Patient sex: M
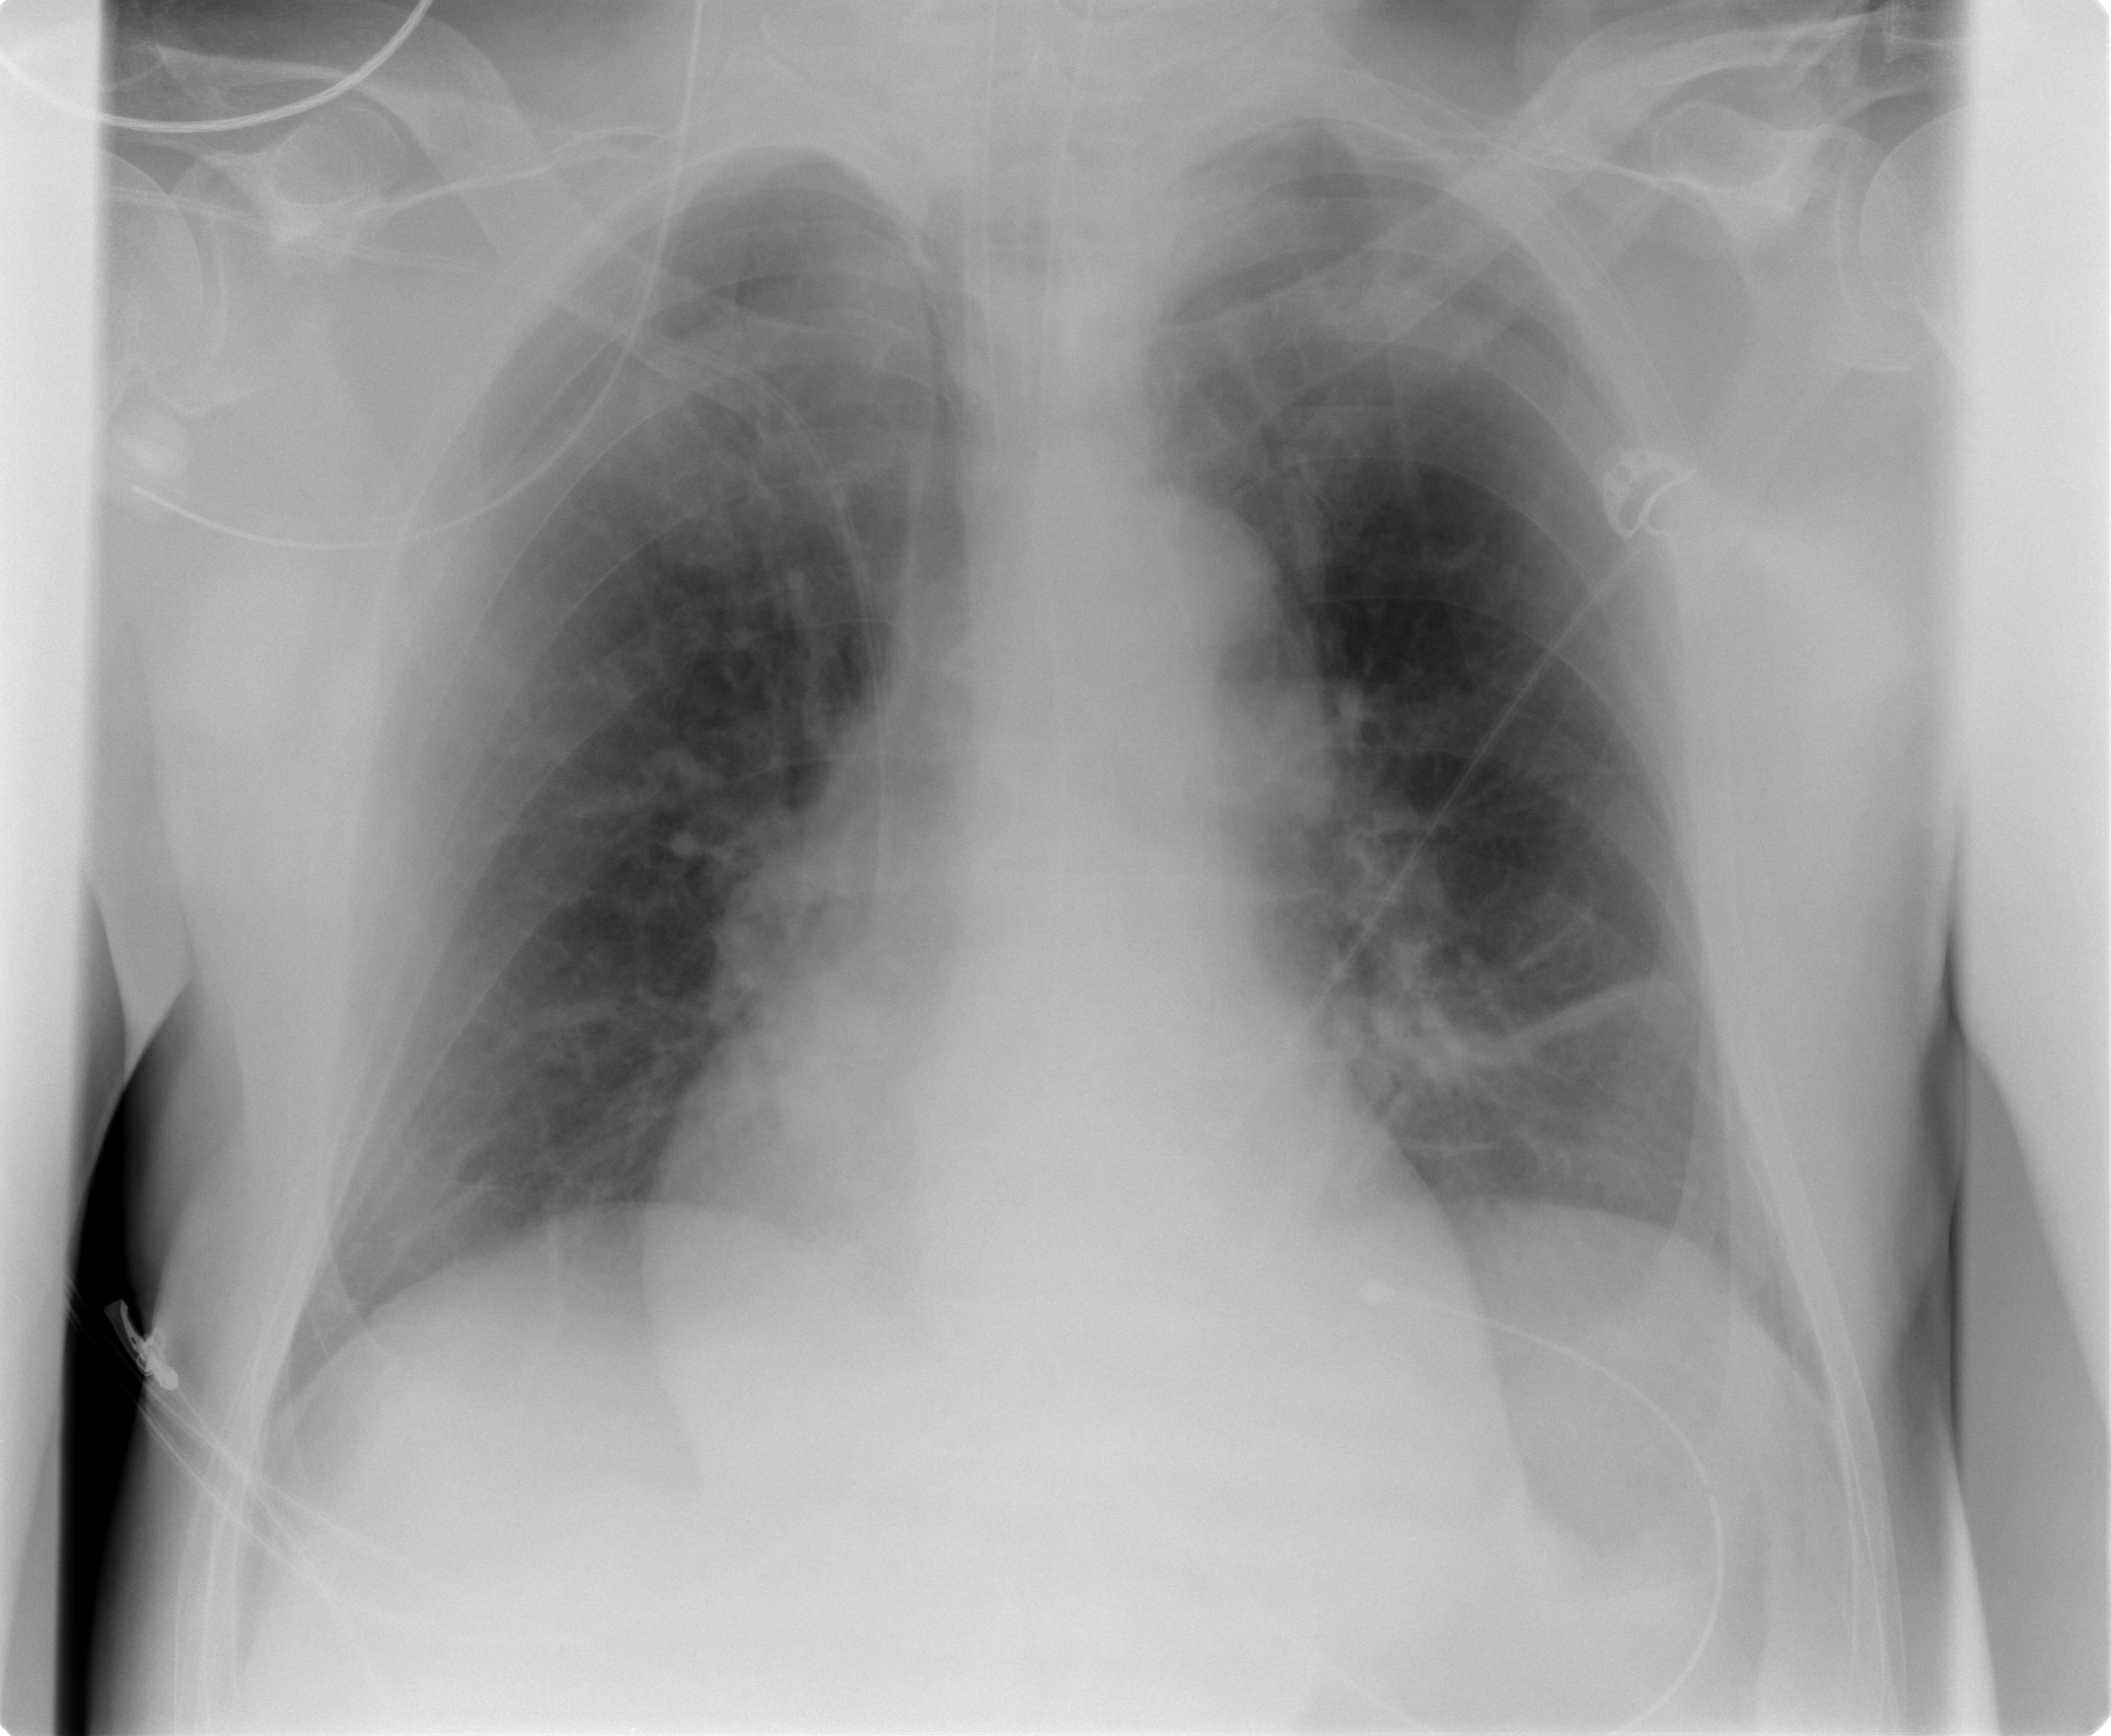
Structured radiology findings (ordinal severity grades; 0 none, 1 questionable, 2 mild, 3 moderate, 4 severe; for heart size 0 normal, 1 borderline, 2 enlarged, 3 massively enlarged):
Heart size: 1
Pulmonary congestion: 0
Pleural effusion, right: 0
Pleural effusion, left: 0
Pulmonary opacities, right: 0
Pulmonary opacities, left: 0
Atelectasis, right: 0
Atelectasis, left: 1